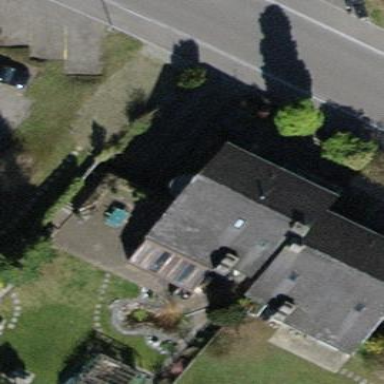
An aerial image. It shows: House with pitched roof.